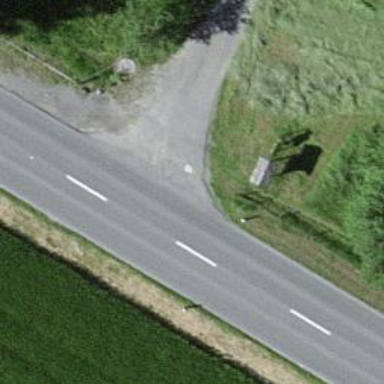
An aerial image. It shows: Primary road with asphalt surface.